Question: I need to know if it is possible to have a center fixed sized column to appear below the left(fixed pixel width) and right(fluid) columns when the page is shrunk to mobile view, thus becoming fluid to the full width of the parent container div.
Bootstrap library is available, but the left column in this case is fixed to an exact pixel width.
example here:
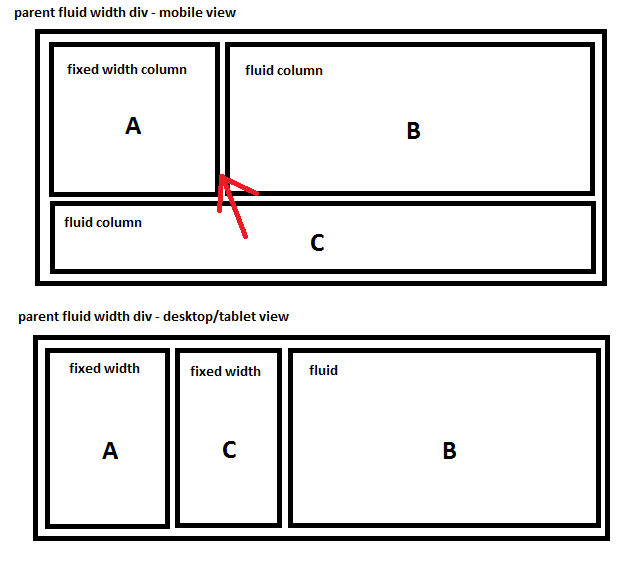
Answer: I think this is what you are looking for:
<URL>
Using the calc CSS3 function inside the width property helps you do things you normally would have to use javascript for.
In the link I sent you, I simply put all my columns inside a wrapper.
All these columns are floated left, except the orange one, which is floating right. Making this allow any left floating item to fill the remaining space between the blue and the orange columns.
I then set my orange div width to be:
'''
width: calc(100% - (200px * 2))
'''
200px being the width of one fixed-width column.
Then, on mobile, I just tell the red column to go back where it belongs by setting its width to 100% and I tell the orange one that it has only one column left on its side.
'''
@media screen and (max-width: 640px) {
.wrapper{
.column{
float: left;
&:nth-child(2){
width: calc(100% - 200px);
}
&:last-child{
width: calc(100%);
}
}
}
}
'''